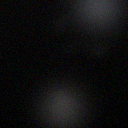
Screen state: off